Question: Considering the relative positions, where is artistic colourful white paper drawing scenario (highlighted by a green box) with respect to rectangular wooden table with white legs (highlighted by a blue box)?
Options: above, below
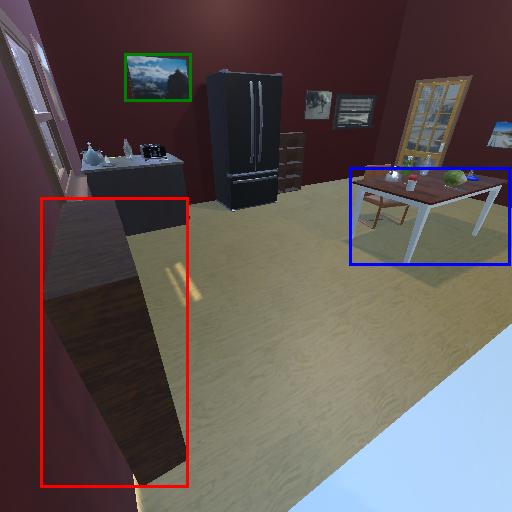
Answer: above